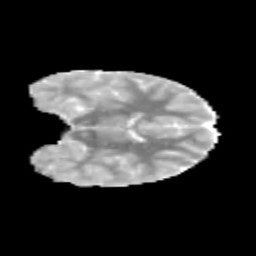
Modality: MD
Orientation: coronal
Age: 11
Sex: female
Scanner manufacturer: siemens
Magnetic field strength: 3 T
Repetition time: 3.8 s
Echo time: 0.07 s